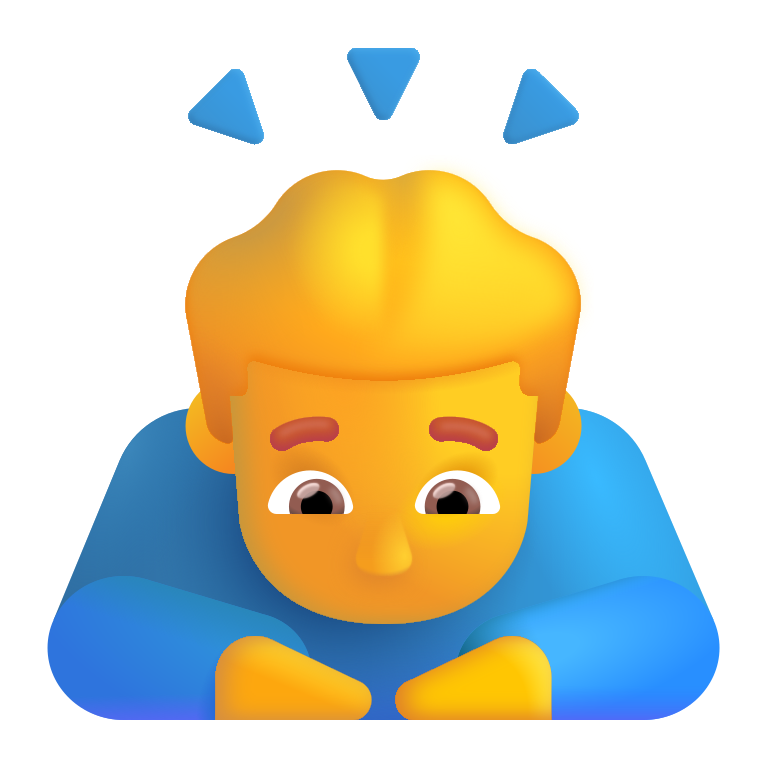
man bowing color default